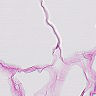
Metastatic tissue present: no